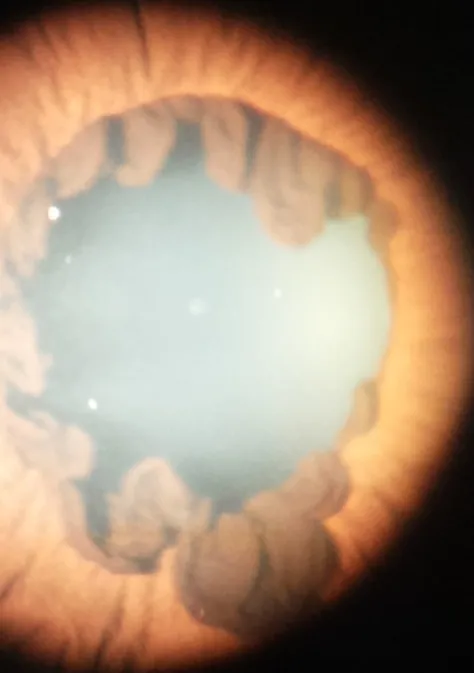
Hyperplasia of iris epithelium over anterior surface of the iris on left eye of the patient.
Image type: ophthalmic_imaging (slit_lamp_photograph)